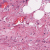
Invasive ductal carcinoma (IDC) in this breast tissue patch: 0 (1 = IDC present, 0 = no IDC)